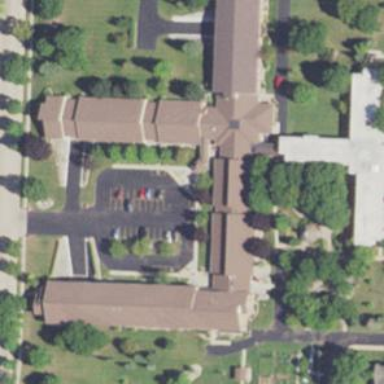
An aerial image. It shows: Building.